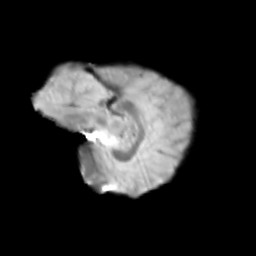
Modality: T2w
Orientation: sagittal
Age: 12
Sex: female
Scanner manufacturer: siemens
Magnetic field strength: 3 T
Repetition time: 3.8 s
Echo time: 0.07 s